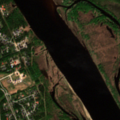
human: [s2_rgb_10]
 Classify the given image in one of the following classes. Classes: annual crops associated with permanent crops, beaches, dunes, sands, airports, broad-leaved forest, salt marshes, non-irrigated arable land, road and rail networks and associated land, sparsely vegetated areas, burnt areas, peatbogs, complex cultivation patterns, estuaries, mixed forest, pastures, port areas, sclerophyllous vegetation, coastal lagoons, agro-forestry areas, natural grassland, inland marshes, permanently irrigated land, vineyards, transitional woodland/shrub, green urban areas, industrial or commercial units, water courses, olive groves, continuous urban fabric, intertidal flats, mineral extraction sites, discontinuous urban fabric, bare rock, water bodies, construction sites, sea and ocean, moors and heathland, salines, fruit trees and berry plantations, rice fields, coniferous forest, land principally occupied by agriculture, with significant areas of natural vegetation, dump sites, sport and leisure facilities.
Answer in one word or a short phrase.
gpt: discontinuous urban fabric, coniferous forest, mixed forest, transitional woodland/shrub, water courses